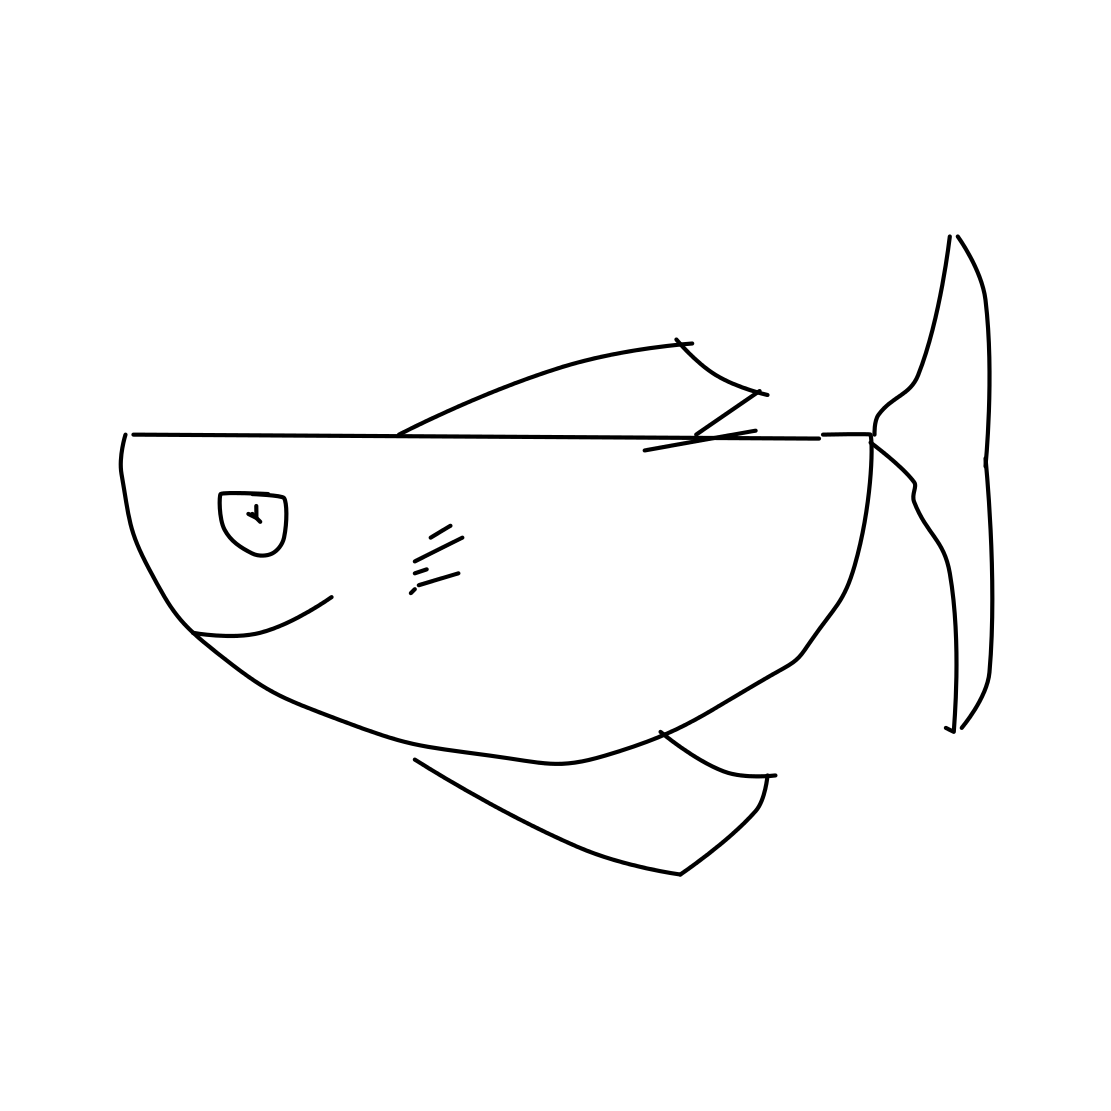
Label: shark